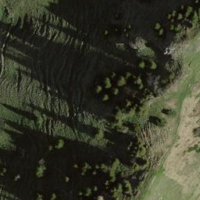
EUNIS habitat code: 23
Species observed at this site:
Campanula glomerata